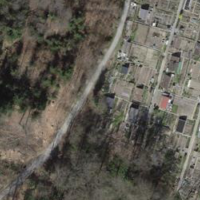
EUNIS habitat code: 41
Species observed at this site:
Fagus sylvatica
Ajuga reptans